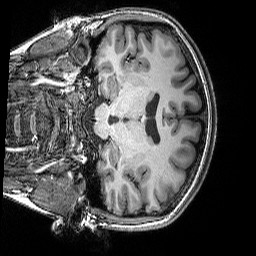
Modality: T1w
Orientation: coronal
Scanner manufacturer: siemens
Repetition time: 2.25 s
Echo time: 0.00418 s